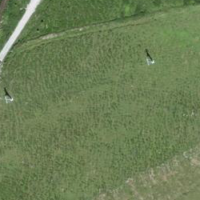
EUNIS habitat code: 23
Species observed at this site:
Rhododendron ferrugineum
Campanula barbata